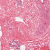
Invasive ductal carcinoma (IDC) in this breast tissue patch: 0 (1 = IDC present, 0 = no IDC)